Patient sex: F
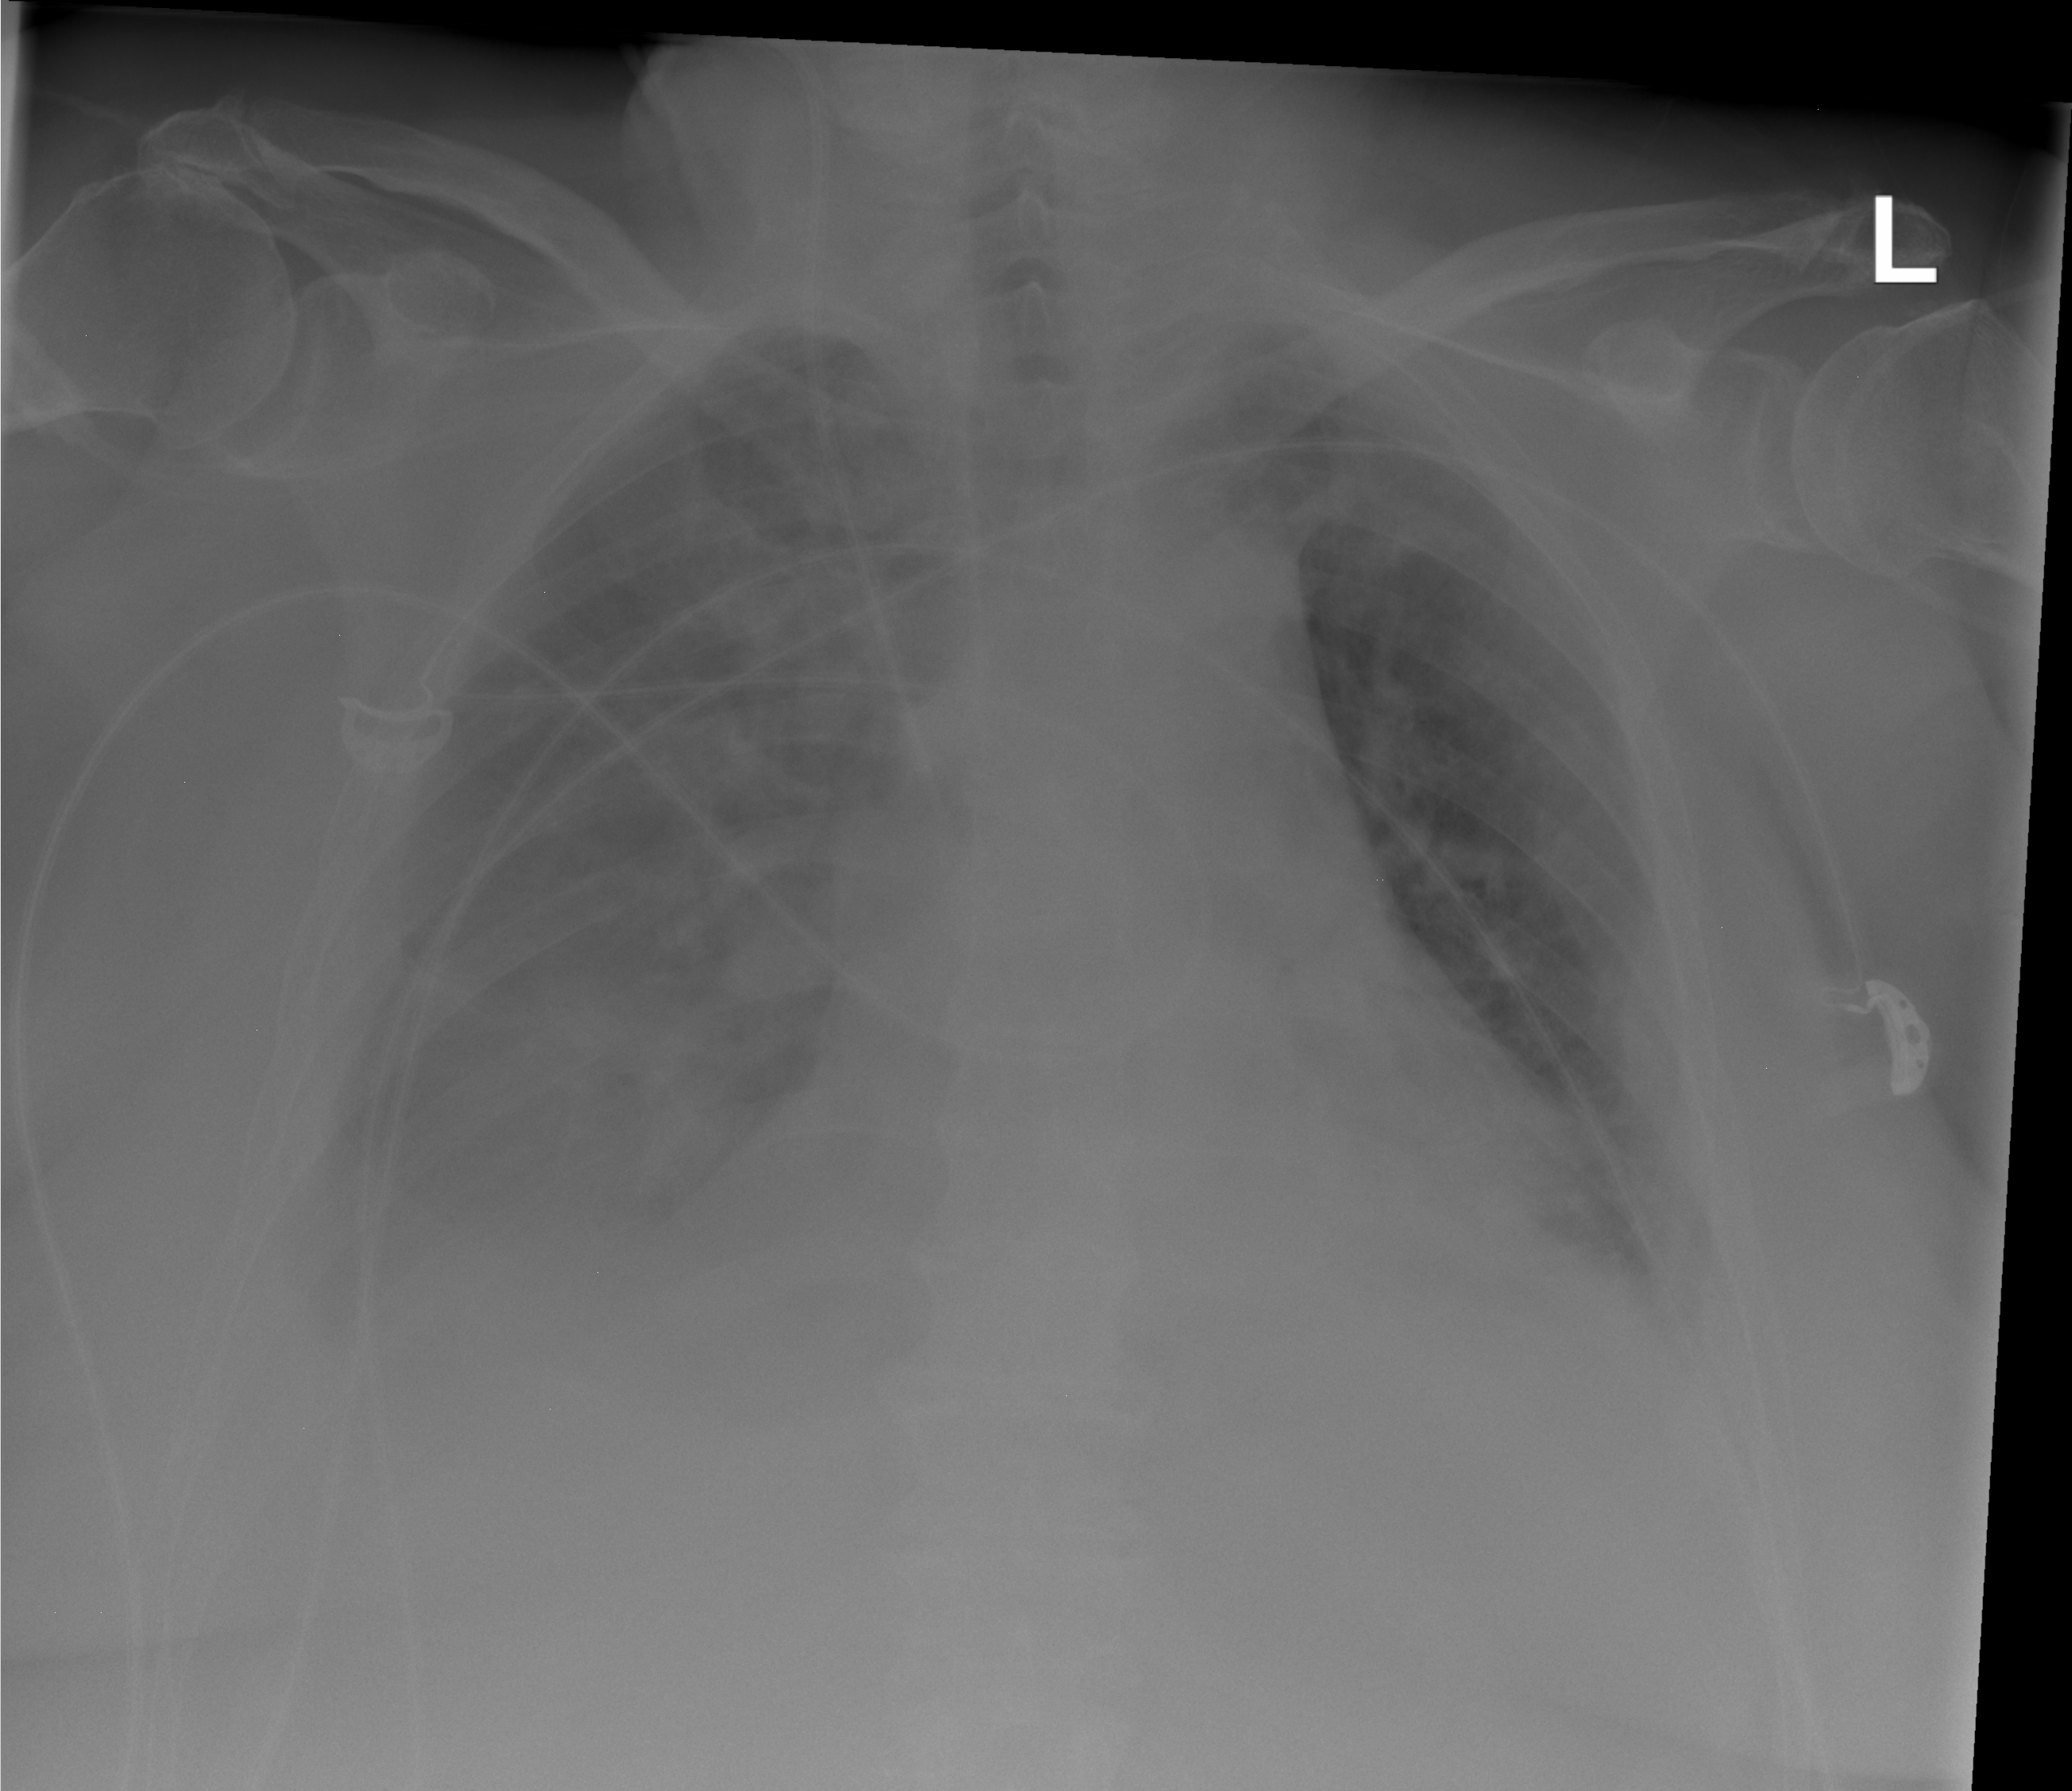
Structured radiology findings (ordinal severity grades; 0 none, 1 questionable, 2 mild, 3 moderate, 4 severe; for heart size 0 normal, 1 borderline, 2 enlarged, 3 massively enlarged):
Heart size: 2
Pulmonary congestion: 0
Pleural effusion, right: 3
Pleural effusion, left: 2
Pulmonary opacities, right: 1
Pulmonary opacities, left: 2
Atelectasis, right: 2
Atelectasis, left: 2